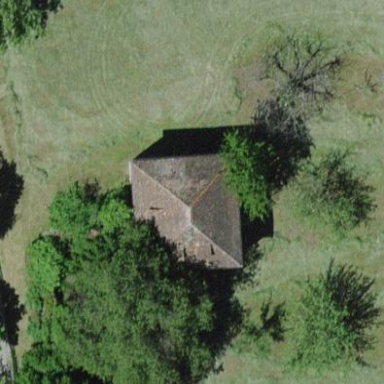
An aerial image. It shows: Shed building.